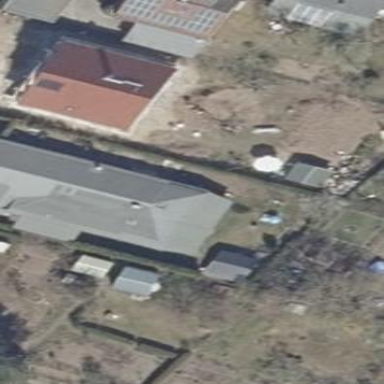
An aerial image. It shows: Detached building with gabled roof.